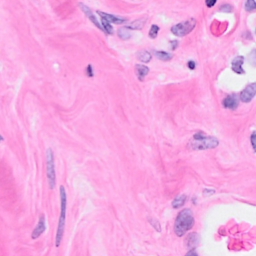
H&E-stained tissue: Breast